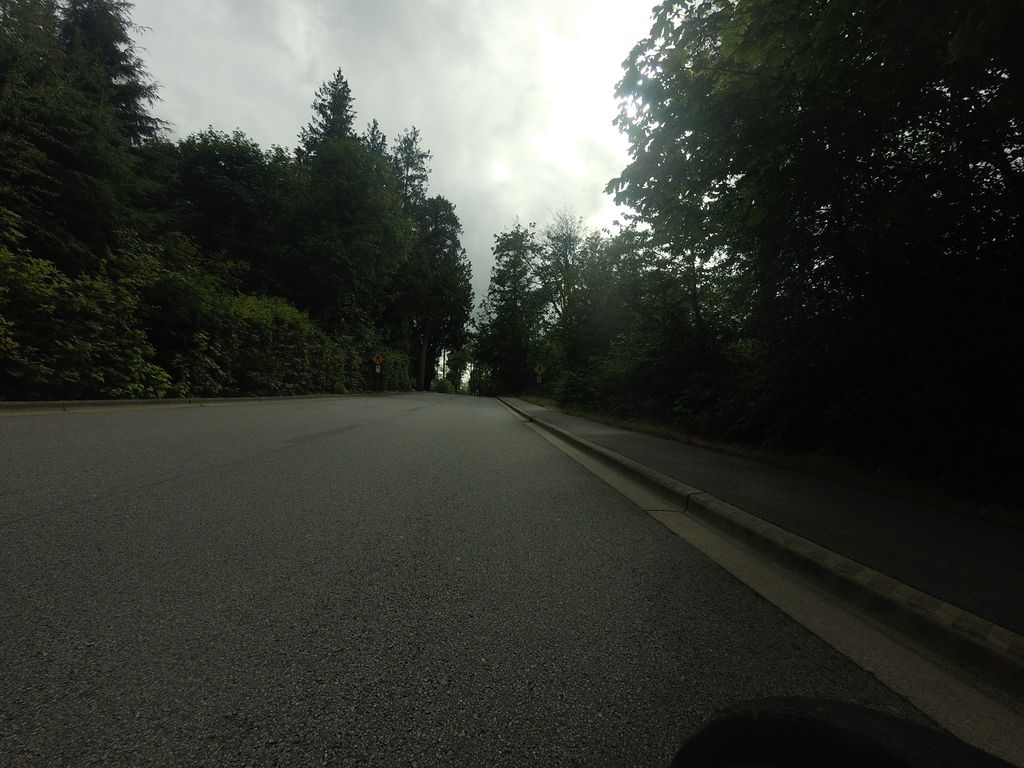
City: vancouver